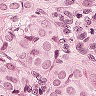
Metastatic tissue present: yes